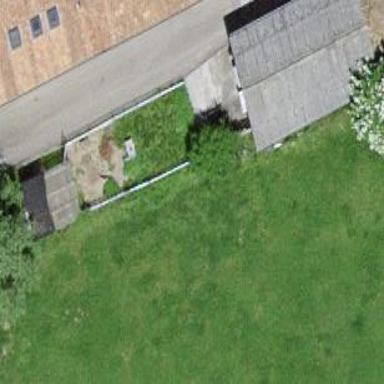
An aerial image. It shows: View of roof of building.